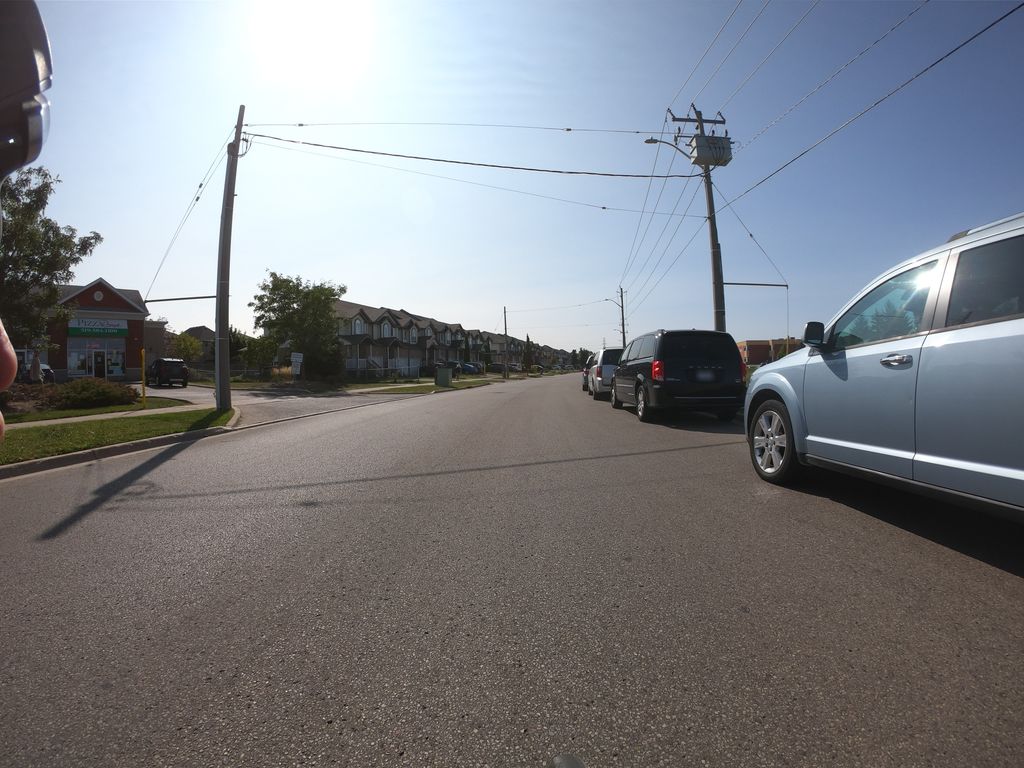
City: kitchener-waterloo